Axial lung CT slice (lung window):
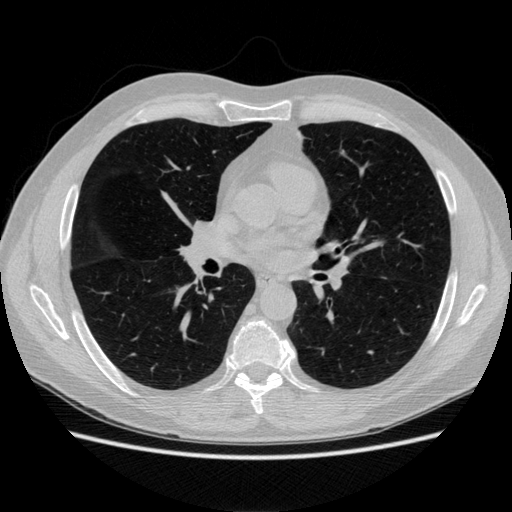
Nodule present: no